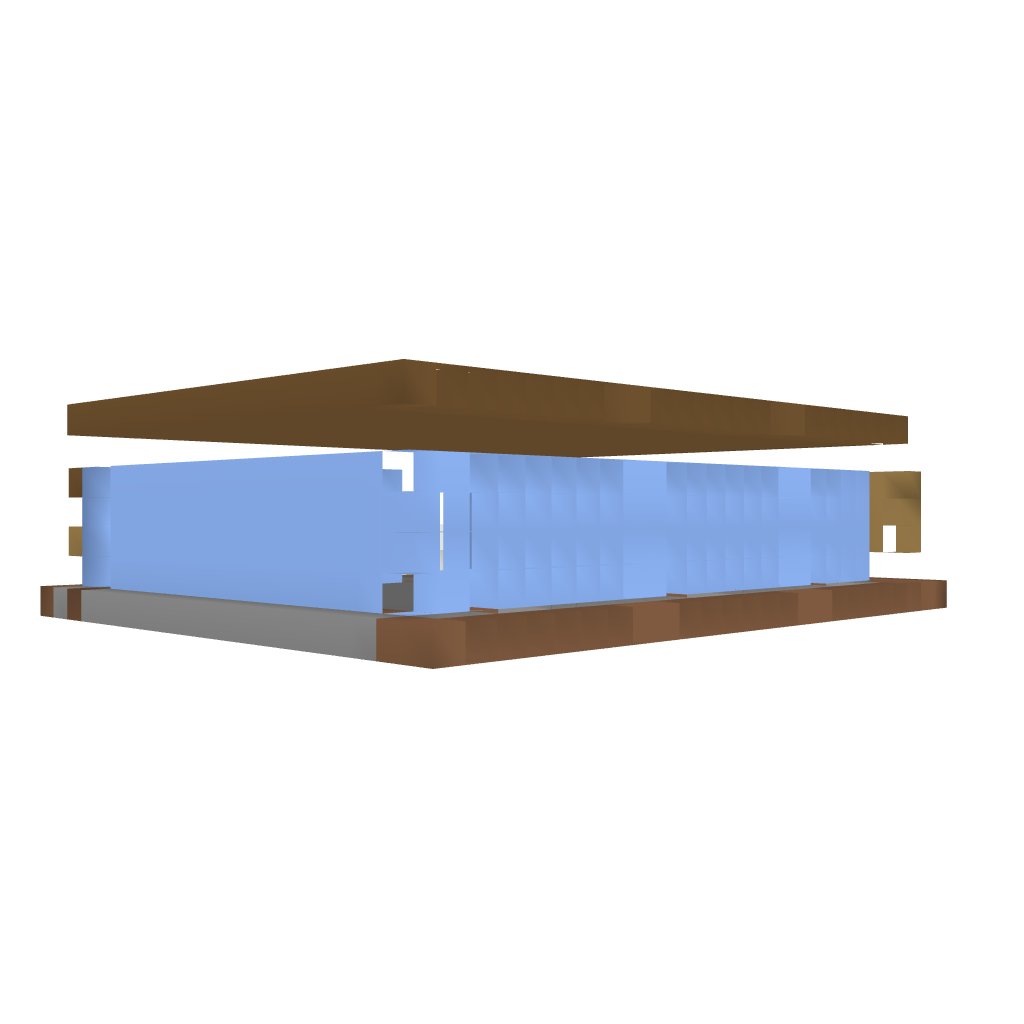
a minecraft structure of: Small Modern House